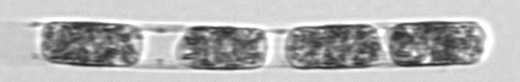
Label: Hemiaulus